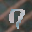
Label: 7